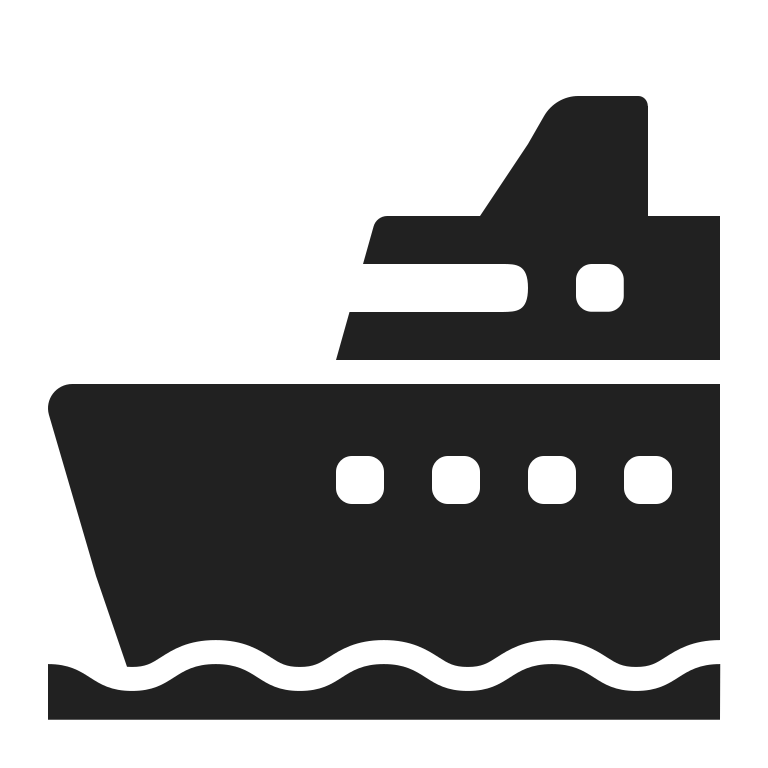
ship high contrast